Interaction volume radius: 10 \u00c5
Interaction volume height: 15 \u00c5
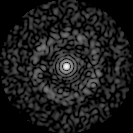
Disorder parameter: 0.8412